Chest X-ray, PA view. Patient: 39 years old, sex F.
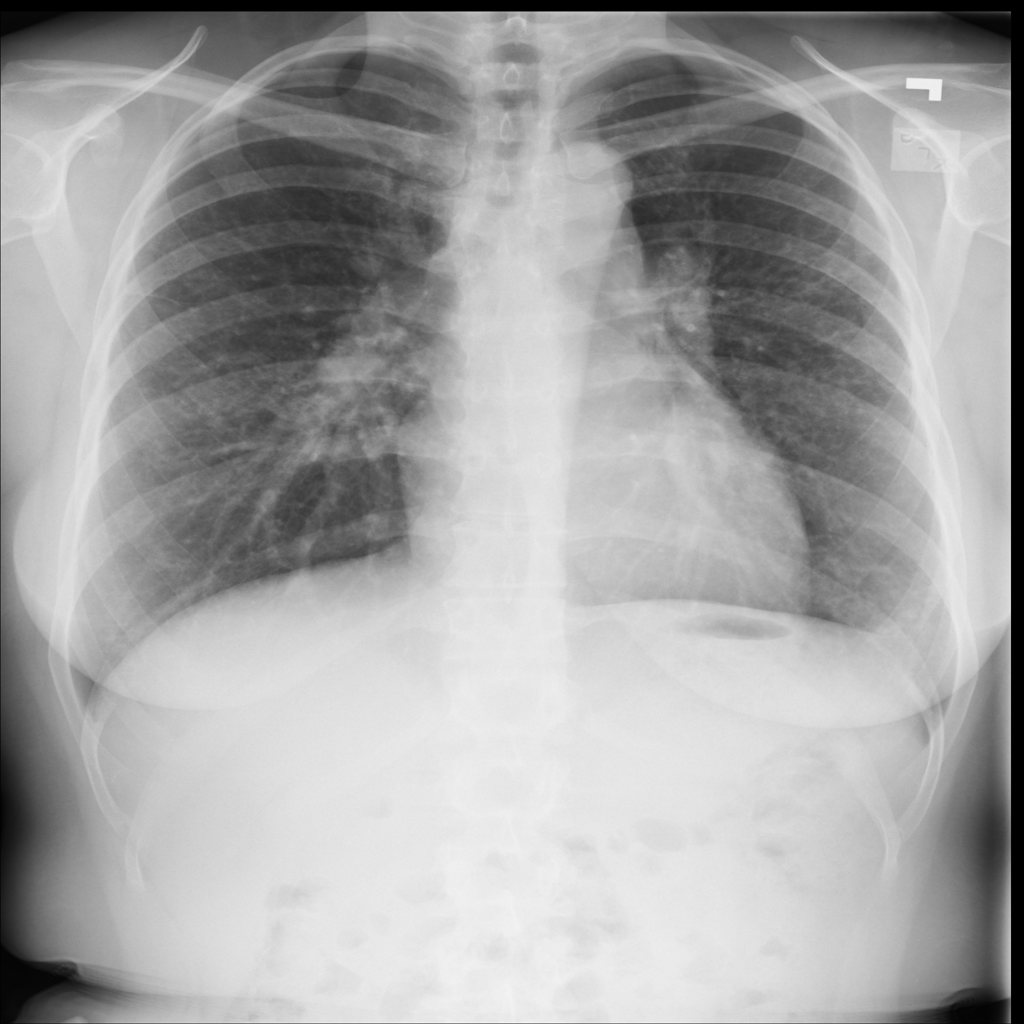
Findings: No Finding